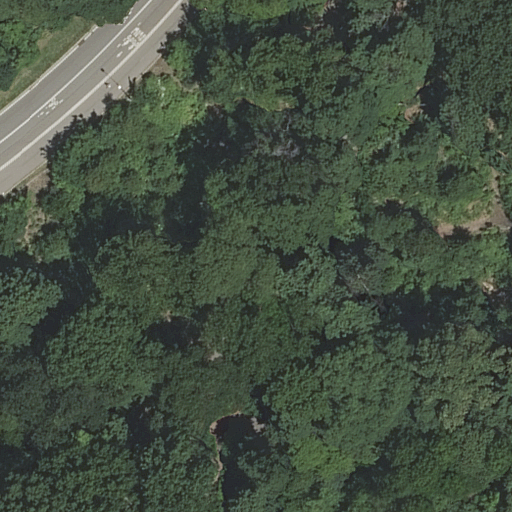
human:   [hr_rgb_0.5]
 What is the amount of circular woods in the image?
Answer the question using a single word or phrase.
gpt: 0

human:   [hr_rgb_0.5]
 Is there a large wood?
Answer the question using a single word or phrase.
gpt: yes

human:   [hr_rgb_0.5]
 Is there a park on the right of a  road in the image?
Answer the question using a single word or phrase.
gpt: yes

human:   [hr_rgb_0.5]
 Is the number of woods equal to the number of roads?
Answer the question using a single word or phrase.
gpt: no

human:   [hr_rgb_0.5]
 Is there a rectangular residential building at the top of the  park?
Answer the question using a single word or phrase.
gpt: no

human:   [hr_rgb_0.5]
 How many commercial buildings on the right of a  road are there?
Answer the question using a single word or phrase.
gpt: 0

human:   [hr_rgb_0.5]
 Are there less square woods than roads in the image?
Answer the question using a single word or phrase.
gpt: yes

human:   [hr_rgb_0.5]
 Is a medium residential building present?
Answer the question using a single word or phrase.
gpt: no

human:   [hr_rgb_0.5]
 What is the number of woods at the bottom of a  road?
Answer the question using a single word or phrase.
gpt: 0

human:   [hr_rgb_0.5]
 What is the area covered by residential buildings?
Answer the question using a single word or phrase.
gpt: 0m2

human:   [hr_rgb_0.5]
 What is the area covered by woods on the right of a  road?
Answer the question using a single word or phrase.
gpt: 0m2

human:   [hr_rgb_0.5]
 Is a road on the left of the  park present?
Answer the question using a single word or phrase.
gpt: yes

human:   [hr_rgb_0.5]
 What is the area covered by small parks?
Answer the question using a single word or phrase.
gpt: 0m2

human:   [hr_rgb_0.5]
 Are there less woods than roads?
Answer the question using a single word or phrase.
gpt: yes

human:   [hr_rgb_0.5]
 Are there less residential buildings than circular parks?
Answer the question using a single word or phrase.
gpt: no

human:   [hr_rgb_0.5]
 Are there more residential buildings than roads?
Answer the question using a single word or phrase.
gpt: no

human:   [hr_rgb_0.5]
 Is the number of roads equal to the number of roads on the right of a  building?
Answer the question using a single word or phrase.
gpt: no

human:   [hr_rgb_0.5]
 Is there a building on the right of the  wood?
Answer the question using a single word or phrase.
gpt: no

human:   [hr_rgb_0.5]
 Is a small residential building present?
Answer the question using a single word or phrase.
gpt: no

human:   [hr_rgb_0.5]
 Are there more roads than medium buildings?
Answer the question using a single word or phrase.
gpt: yes

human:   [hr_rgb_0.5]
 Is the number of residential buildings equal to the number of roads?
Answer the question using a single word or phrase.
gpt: no

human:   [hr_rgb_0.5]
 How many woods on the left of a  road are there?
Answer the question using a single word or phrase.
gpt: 0

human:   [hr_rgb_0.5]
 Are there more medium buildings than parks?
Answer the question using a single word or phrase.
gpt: no

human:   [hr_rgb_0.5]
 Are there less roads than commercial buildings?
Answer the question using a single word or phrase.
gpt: no

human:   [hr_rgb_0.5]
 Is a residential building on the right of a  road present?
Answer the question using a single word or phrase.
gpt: no

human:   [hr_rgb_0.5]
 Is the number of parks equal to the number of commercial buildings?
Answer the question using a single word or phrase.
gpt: no

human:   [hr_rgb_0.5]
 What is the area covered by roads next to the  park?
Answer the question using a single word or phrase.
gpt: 0m2

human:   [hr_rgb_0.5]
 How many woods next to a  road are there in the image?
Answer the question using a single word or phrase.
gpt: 1

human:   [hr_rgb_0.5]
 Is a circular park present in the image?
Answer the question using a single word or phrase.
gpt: no

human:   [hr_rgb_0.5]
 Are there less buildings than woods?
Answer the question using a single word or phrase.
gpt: yes

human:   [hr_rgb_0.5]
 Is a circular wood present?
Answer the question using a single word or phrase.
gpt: no

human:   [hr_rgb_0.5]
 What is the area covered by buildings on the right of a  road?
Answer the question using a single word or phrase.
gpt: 0m2

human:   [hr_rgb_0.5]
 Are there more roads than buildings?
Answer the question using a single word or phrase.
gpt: yes

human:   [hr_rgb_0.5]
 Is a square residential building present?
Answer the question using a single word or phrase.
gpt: no

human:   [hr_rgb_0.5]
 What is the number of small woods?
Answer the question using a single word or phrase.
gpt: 0

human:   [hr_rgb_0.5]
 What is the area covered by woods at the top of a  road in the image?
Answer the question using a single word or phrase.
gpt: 0m2